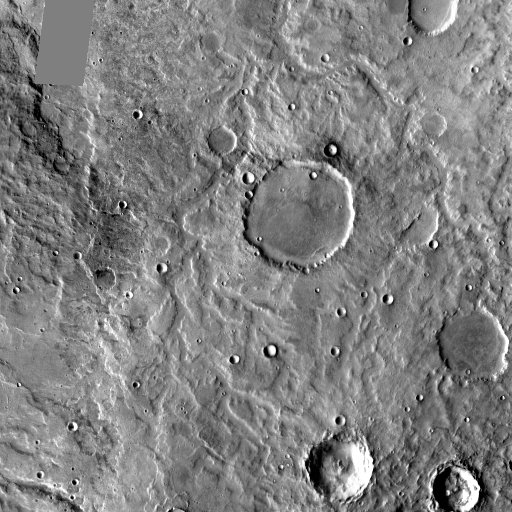
Crater classes present: Background, Other, Layered, Buried